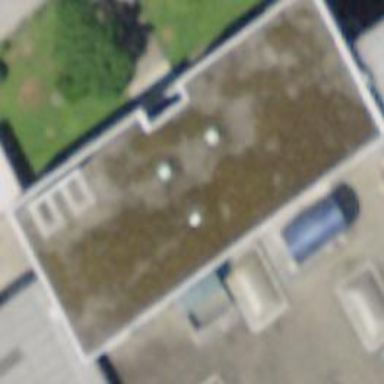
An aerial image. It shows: Building part with flat roof.